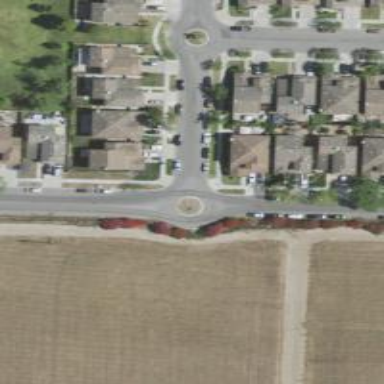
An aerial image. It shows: Roundabout.